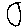
Label: circle